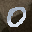
Label: 0